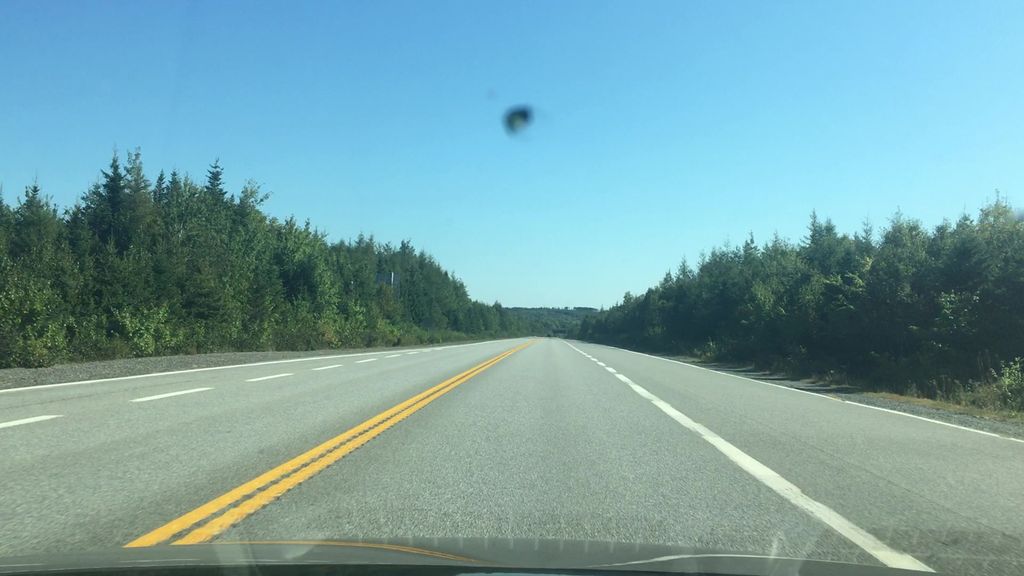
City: halifax